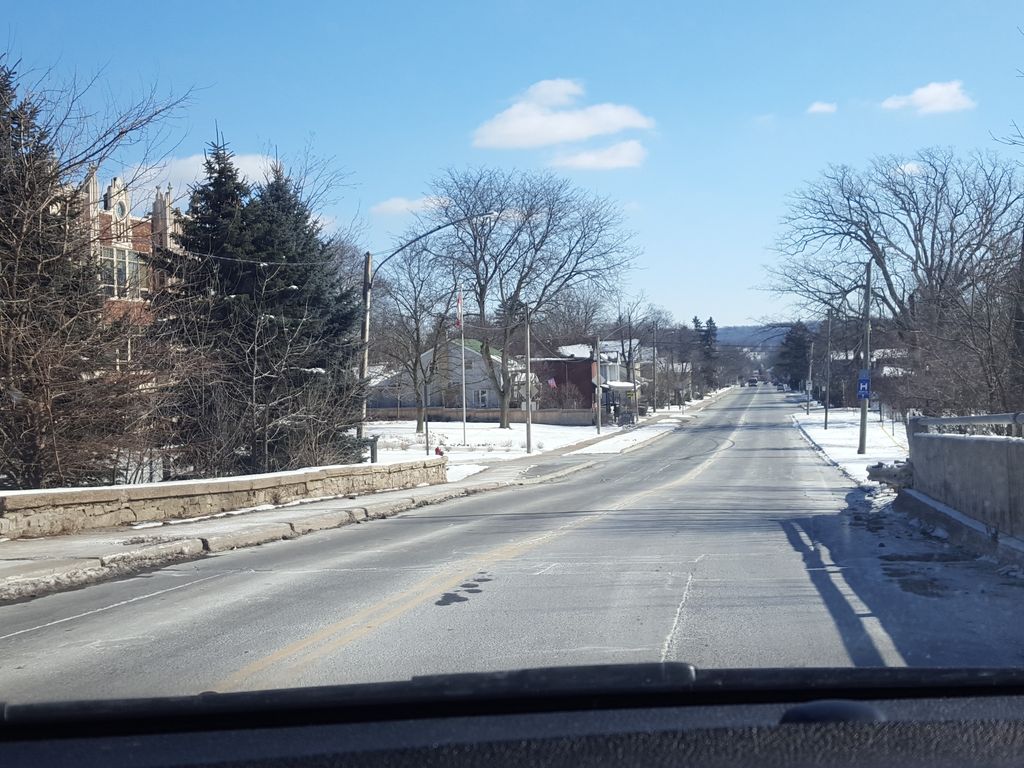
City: hamilton